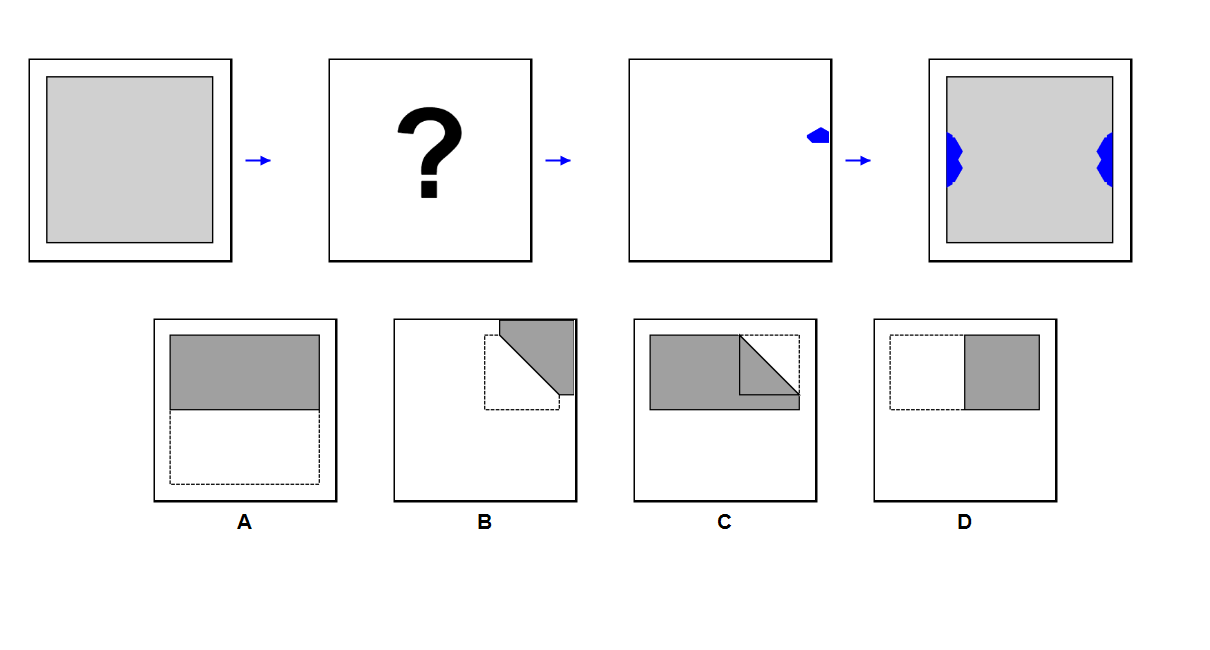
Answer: C